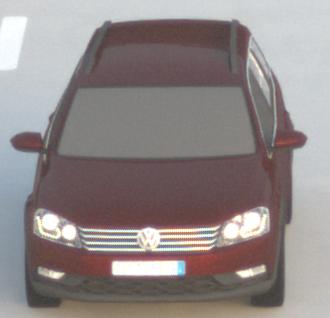
Make: VW
Model: Passat Alltrack 1.8 TSI
Detailed model: Passat (B7) Alltrack
Model produced from: 2012/03
Model produced until: 2013/06
Doors: 5
Color: red
Road condition: dry road
Daytime: sunrise or sunset
Contrast: low contrast